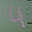
Label: 4